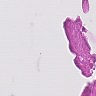
Metastatic tissue present: no